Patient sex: M
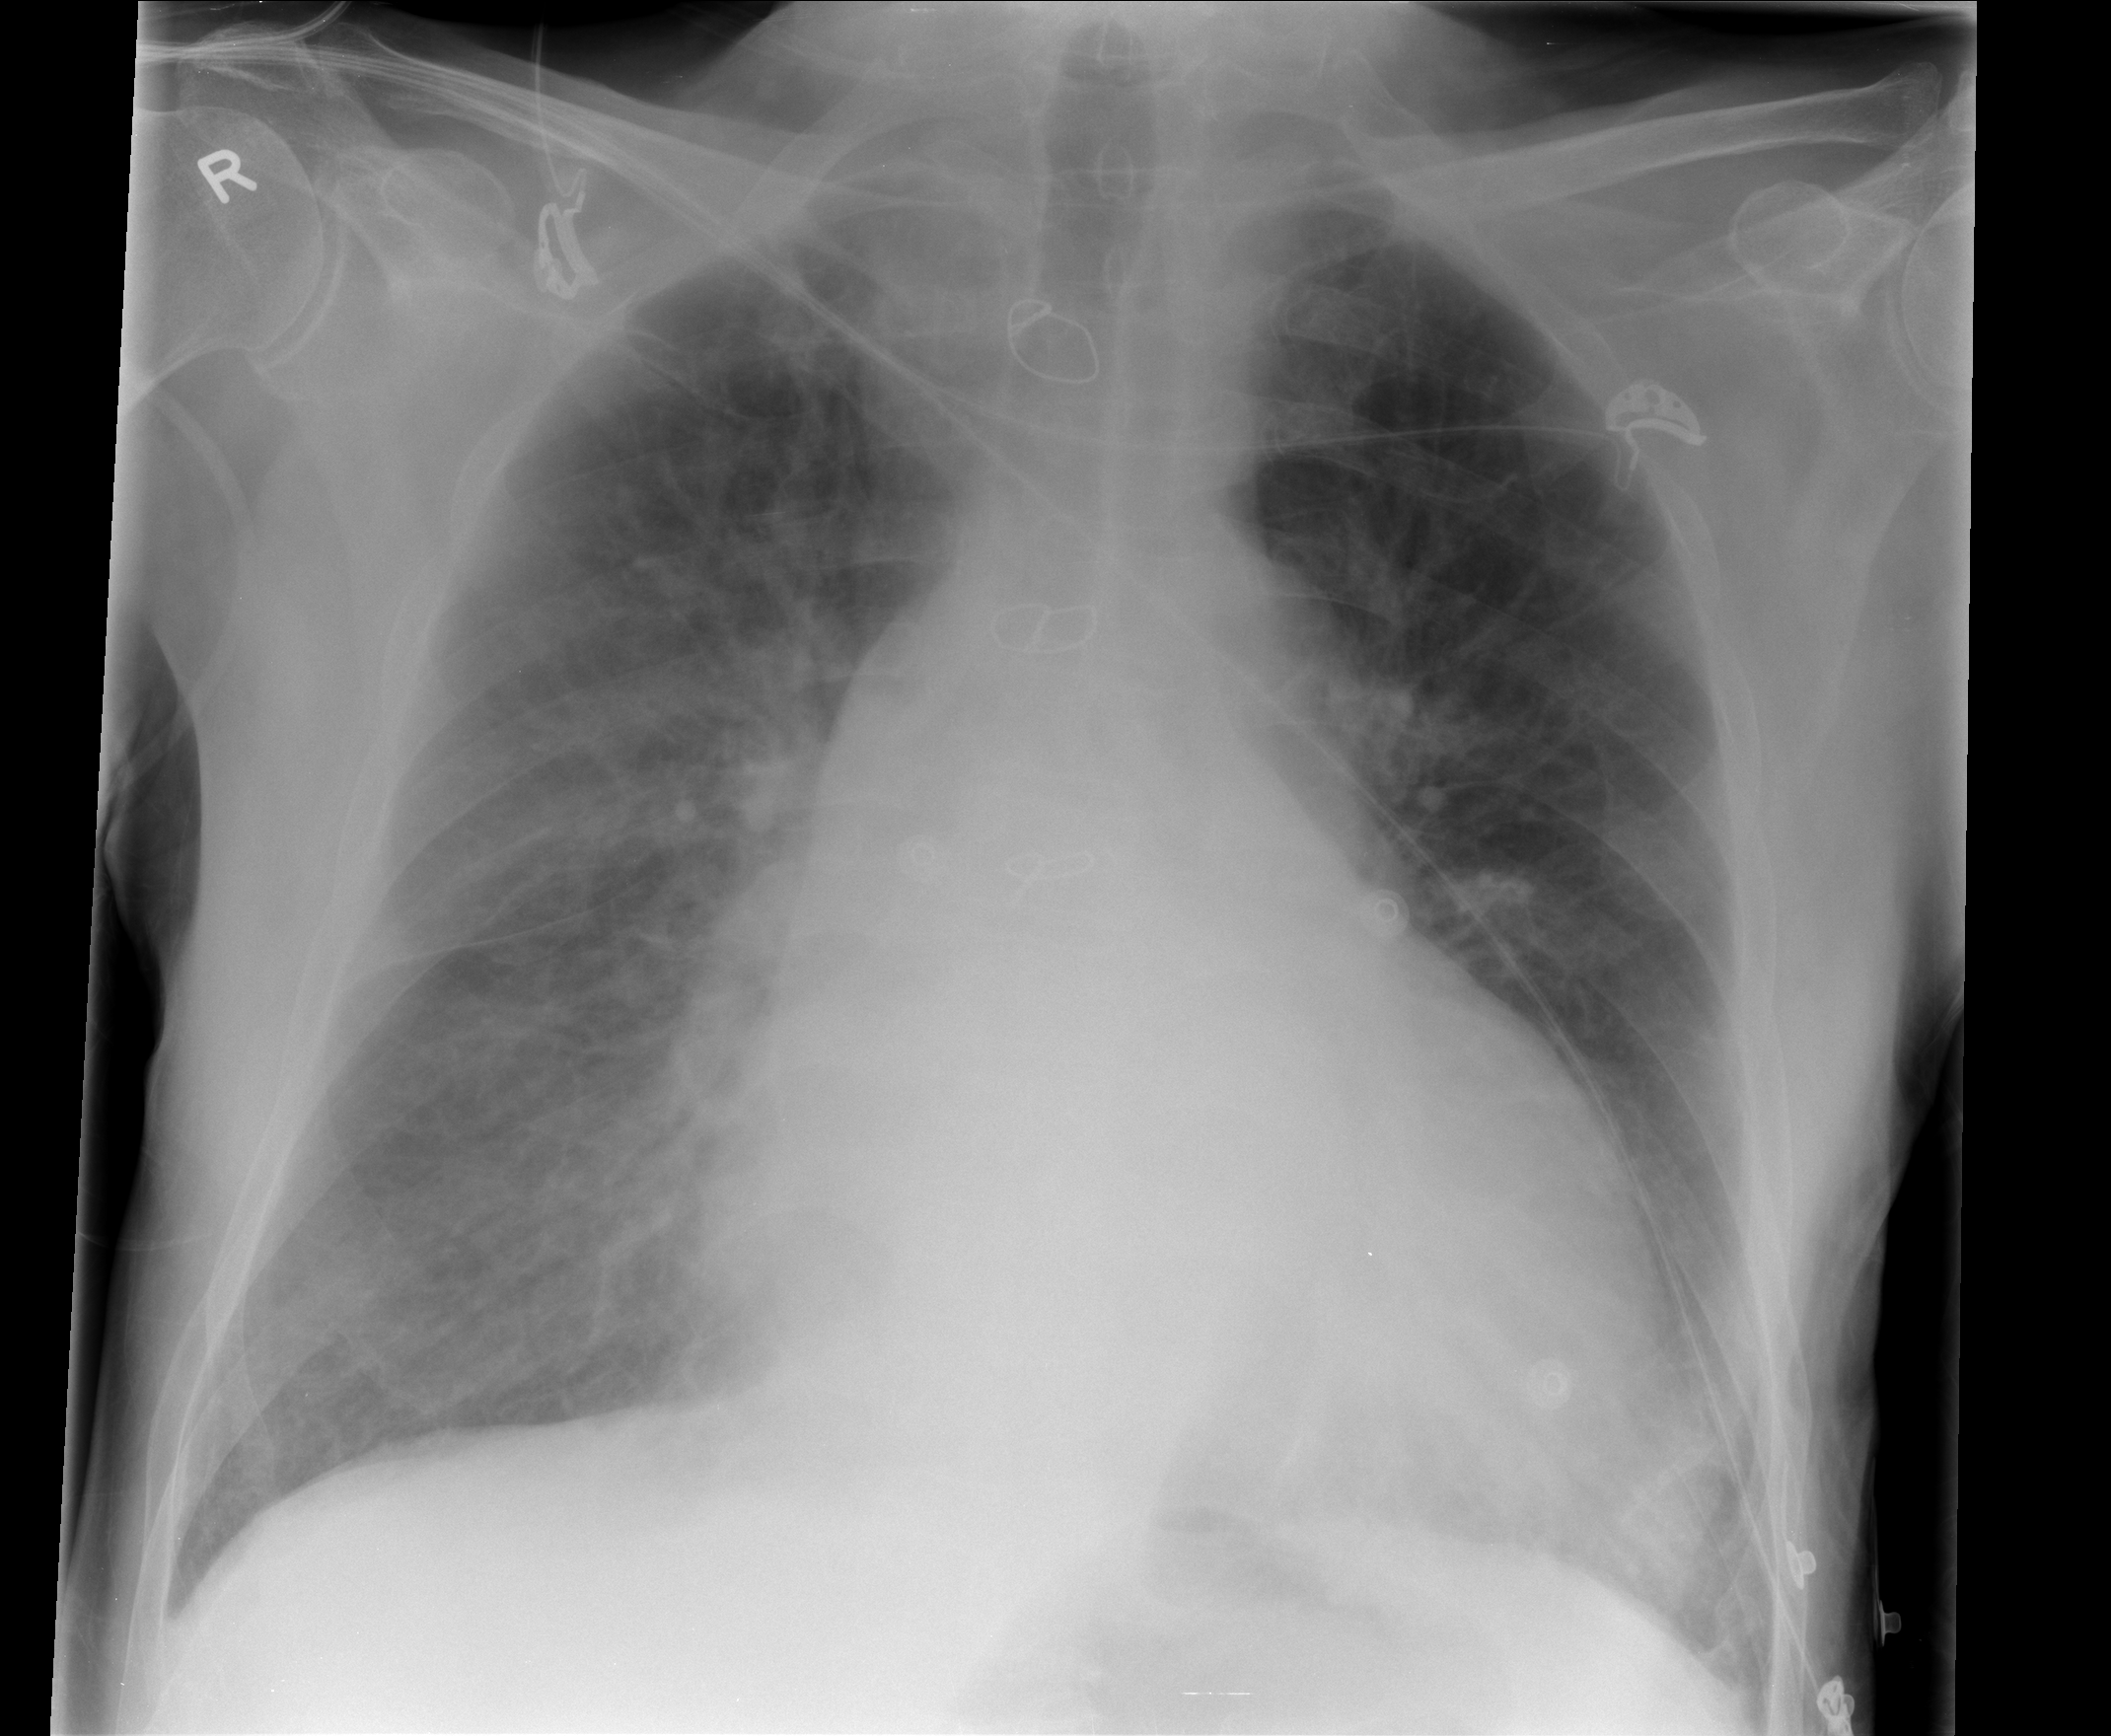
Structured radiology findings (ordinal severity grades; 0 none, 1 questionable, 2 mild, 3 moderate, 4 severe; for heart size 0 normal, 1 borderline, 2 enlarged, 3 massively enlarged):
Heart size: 2
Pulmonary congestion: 1
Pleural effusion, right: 0
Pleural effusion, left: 0
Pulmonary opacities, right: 2
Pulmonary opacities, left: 0
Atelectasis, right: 2
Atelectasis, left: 0